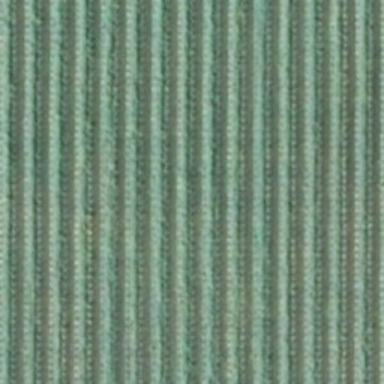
There is a piece of formland .